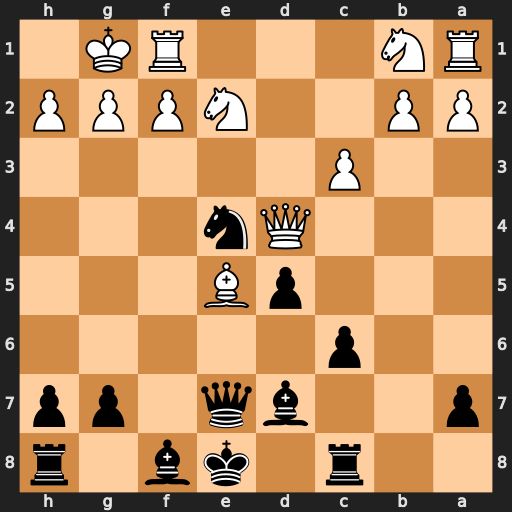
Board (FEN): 2r1kb1r/p2bq1pp/2p5/3pB3/3Qn3/2P5/PP2NPPP/RN3RK1
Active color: b
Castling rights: k
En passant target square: -
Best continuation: c5 Qxd5 Bc6 Qd3 Qxe5